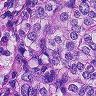
Metastatic tissue present: yes